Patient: sex F, age 64
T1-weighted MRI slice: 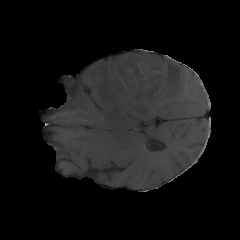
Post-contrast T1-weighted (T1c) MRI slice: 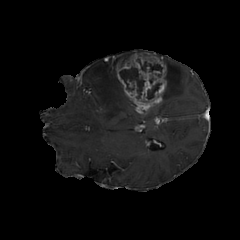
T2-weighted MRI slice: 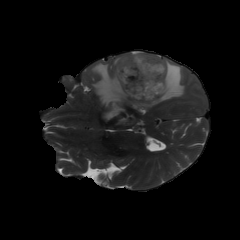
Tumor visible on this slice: yes
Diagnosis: Glioblastoma, IDH-wildtype
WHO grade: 4